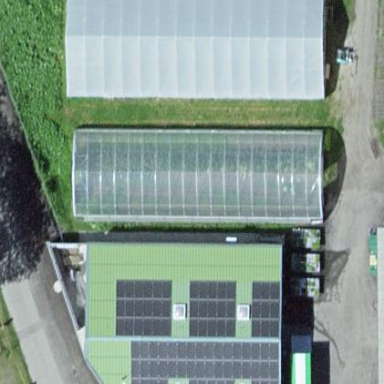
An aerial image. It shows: Greenhouse.